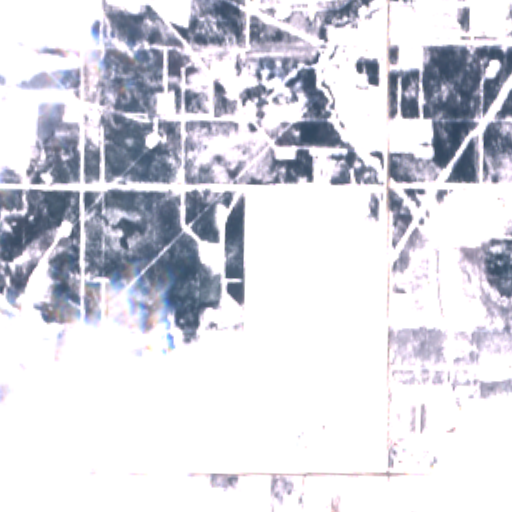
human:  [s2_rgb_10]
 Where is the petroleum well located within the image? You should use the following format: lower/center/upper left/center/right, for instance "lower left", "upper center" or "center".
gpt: The petroleum well is located in the upper right of the image.
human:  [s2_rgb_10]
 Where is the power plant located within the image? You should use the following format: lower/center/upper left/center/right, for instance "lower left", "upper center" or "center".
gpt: There is no power plant in the image.